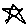
Label: star